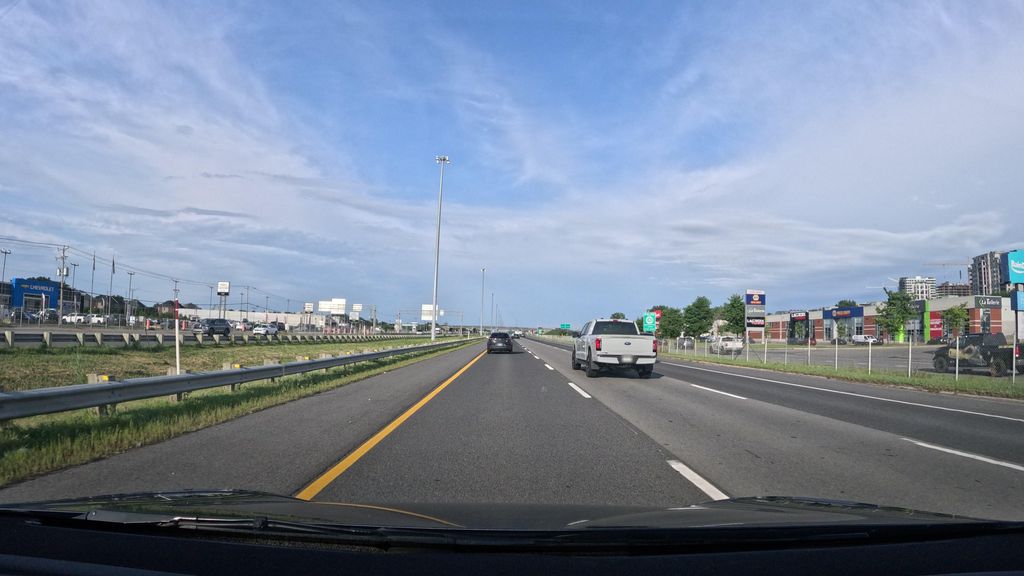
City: montreal